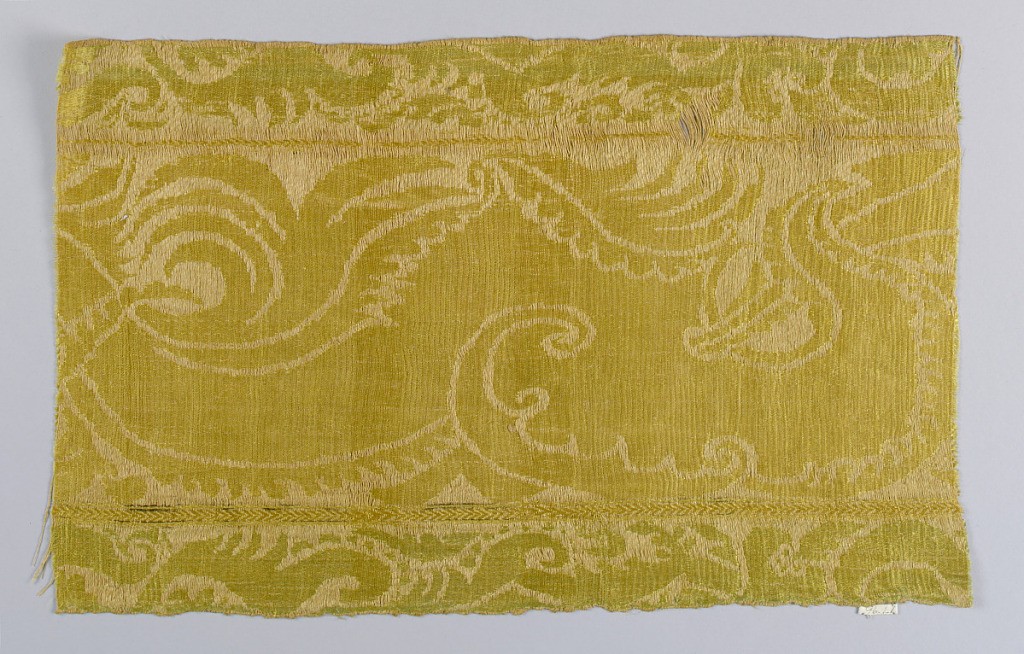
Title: Fragment
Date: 17th century
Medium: silk and linen Technique: 7/1 satin weave plus 1/7 twill weave (damassé) Label: Silk, linen compound satin and twill weave
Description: Yellow and green fragment with a swan and water motif.